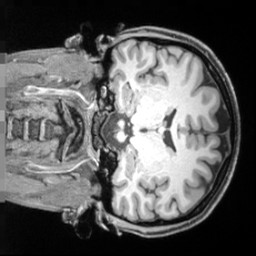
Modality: T1w
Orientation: coronal
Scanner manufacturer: siemens
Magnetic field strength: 3 T
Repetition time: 2.55 s